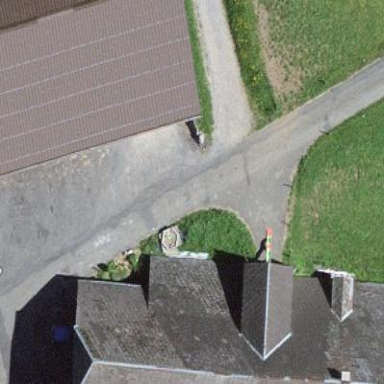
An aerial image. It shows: Farmyard area.